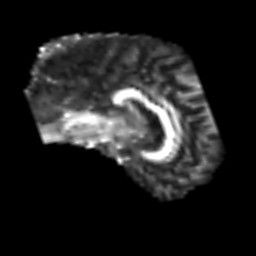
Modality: FA
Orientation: sagittal
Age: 72
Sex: male
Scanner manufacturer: siemens
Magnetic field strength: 3 T
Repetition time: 3.2 s
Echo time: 0.081 s